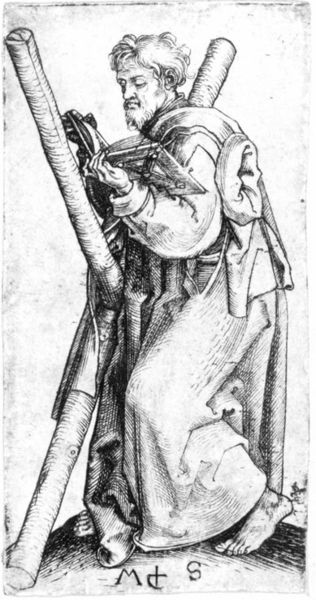
Titel: Apostel Andreas
Künstler: Martin Schongauer
Standort: Karlsruhe
Institution: Staatliche Kunsthalle Karlsruhe
Schlagwörter: fuß, hand, kopf, mann, umhang, haar, holz, hut, mund, nase, schwarz, symbol, weiss, zeichnung, gürtel, weg, bart, arm, augen, bibel, falten, johannes, kleidung, bild, hände, portrait, signatur, pfähle, stamm, boden, figur, gewand, haare, kutte, mantel, blatt, locken, renaissance, deutschland, bein, füße, holzschnitt, schrift, last, grafik, signiert, stämme, lesen, ganzfigurig, maler, deutsch, konzentriert, faltenwurf, knie, zehen, barfuss, buch, gestützt, glaube, kreuz, druck, lithographie, monogramm, radierung, stich, illustration, schwarzweiß, bleistift, pilatus, beten, habit, allegorie, buchdruck, art, schreiner, stäbe, versunken, christus, jesus, kreuzigung, rollen, mittelalter, mönch, bambus, lesender, heiliger, gelehrter, märtyrer, lesend, studieren, dürer, jünger, kupferstich, attribut, kapuze, stick, andreaskreuz, papyrus, apostel, holzkreuz, haa, ganz, golgatha, weisheit, krez, matthäus, andreas, schongauer, heiliger andreas, hl. andreas, momogramm, martin schongauer, antonius, heilige andreas, holzstamm, s, x, ss, m, 1500, ms, dignatur, gewaand, m+s, andreas mit kreuz, christus#, ließt, andreras, bambus mönch barfuß, holczschnitt, christus?, monogrammist, lektionar, andereas, krezt, bloßfüßig